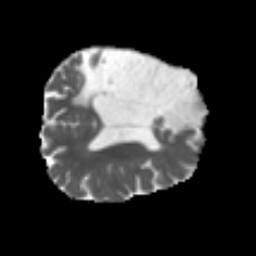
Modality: MD
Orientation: axial
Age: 64
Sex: male
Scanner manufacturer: siemens
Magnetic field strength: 3 T
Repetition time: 4.5 s
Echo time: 0.103 s